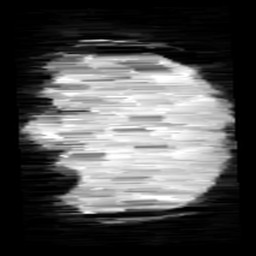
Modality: minIP
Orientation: coronal
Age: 9
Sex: male
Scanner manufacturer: siemens
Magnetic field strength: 3 T
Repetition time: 0.027 s
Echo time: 0.02 s